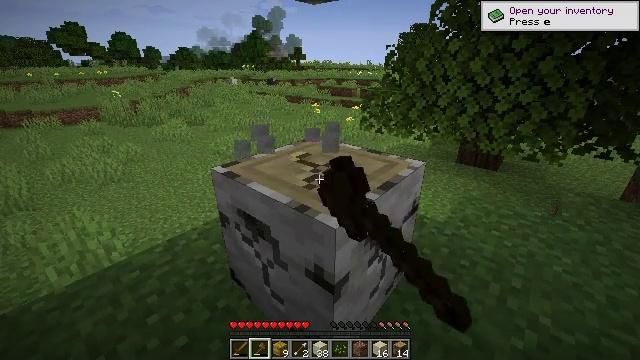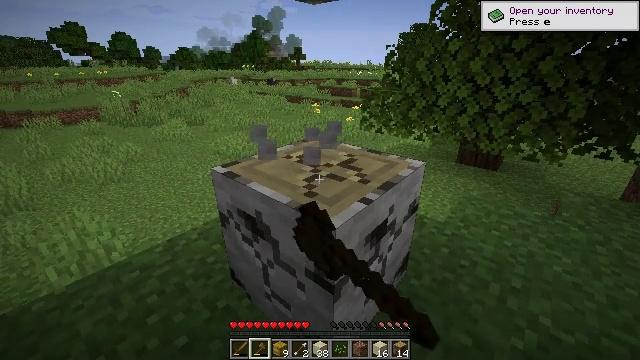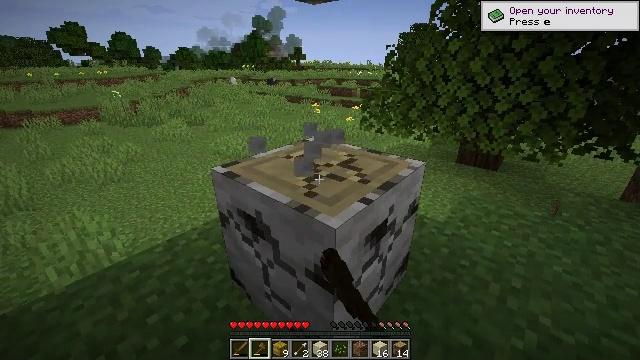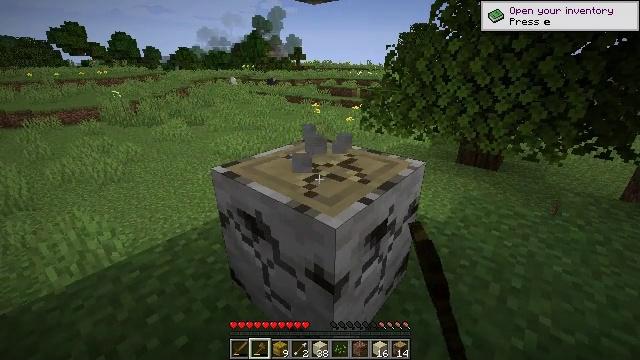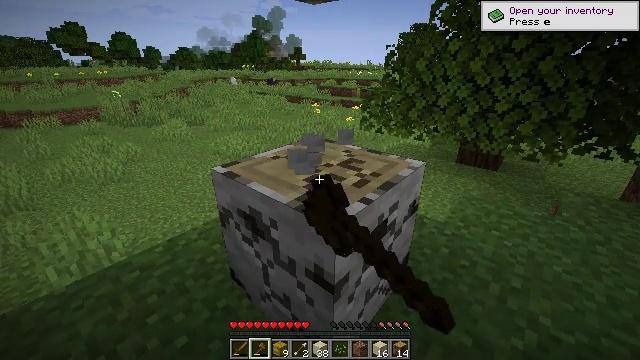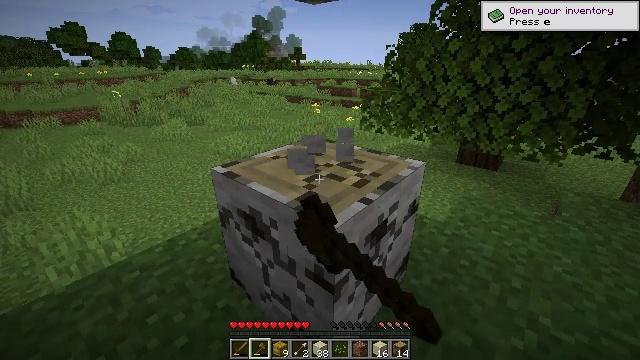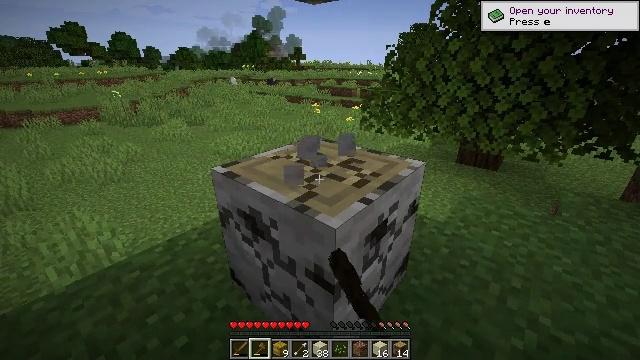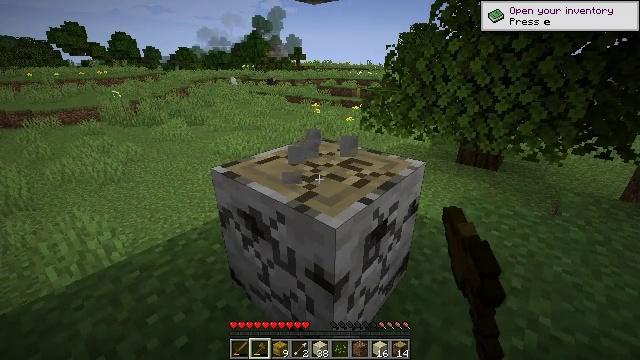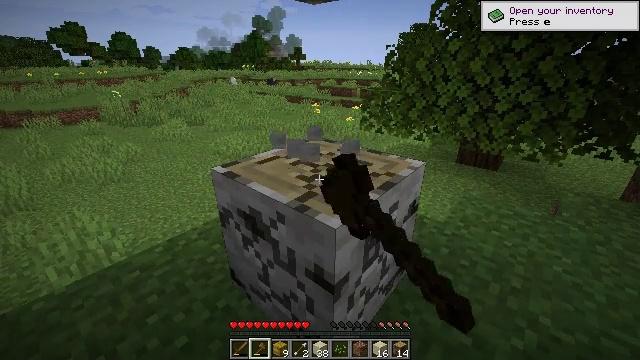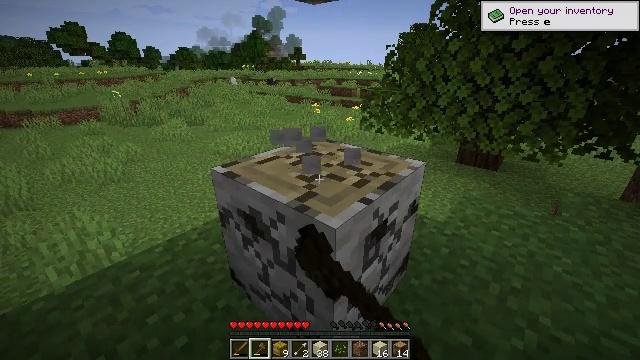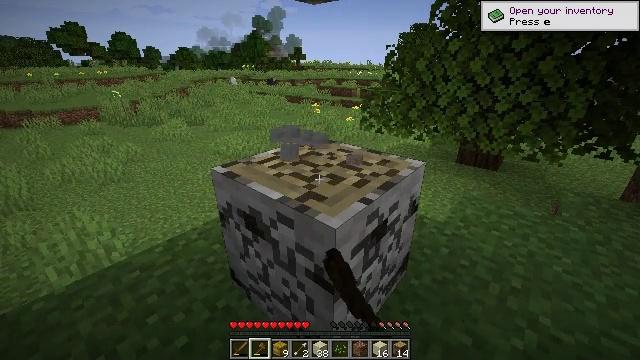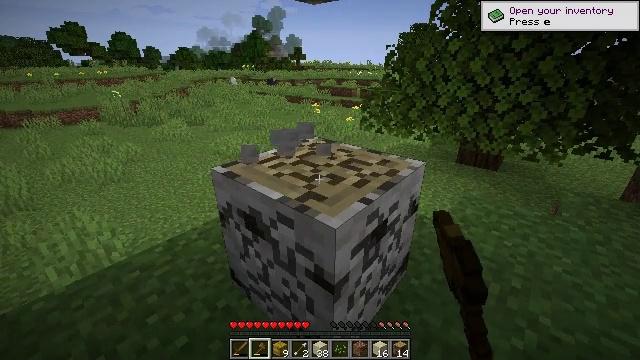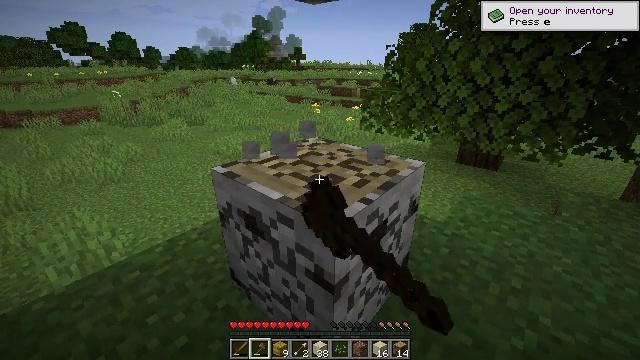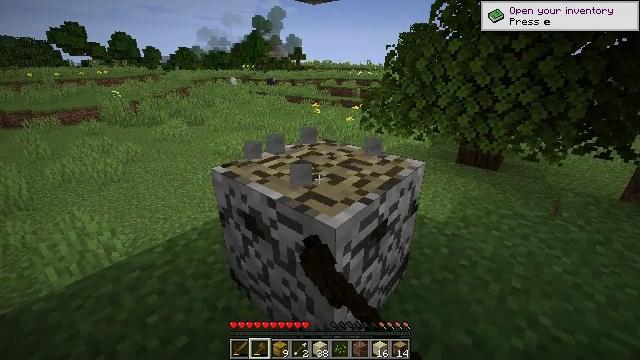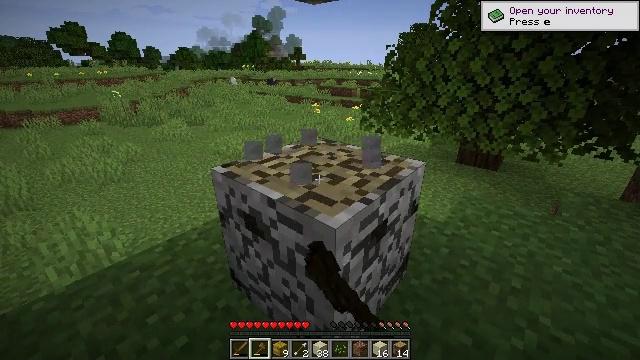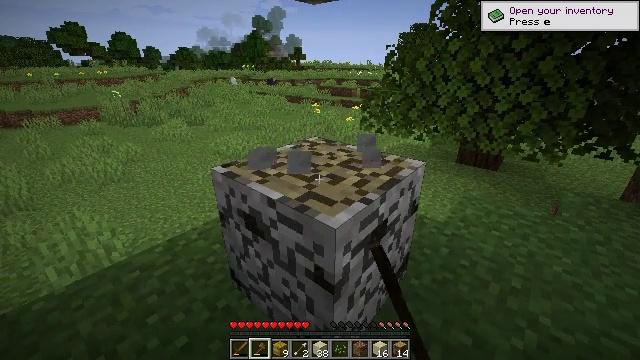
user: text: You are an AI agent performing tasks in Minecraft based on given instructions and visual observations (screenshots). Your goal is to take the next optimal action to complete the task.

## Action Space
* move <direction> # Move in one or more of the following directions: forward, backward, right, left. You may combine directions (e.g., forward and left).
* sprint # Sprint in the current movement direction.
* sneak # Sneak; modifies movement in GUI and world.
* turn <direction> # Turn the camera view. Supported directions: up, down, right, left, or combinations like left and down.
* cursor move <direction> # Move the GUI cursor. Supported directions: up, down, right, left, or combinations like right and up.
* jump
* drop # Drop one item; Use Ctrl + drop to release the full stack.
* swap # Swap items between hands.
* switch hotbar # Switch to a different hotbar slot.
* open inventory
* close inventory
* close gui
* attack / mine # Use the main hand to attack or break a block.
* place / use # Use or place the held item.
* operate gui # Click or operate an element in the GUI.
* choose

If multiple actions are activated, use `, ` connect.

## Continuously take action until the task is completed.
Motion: motion action
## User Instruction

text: Chop down the birch log.
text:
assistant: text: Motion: attack / mine
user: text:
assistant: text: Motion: attack / mine
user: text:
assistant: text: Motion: attack / mine
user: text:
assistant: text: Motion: attack / mine
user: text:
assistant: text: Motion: attack / mine
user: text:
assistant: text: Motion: attack / mine
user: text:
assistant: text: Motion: attack / mine
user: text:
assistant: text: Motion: attack / mine
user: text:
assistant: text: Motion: attack / mine
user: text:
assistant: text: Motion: attack / mine
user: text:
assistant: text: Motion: attack / mine
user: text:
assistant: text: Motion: attack / mine
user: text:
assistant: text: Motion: attack / mine
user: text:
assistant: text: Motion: attack / mine
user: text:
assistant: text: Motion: attack / mine
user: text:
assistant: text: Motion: attack / mine
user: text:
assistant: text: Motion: attack / mine
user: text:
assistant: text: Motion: attack / mine
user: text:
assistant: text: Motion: attack / mine
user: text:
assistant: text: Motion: attack / mine
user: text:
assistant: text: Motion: attack / mine